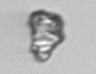
Label: detritus_transparent